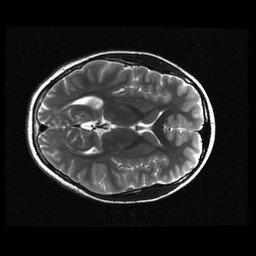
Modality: T2w
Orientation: axial
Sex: female
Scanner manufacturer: ge
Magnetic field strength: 3 T
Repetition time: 5 s
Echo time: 0.1012 s